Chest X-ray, PA view. Patient: 69 years old, sex M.
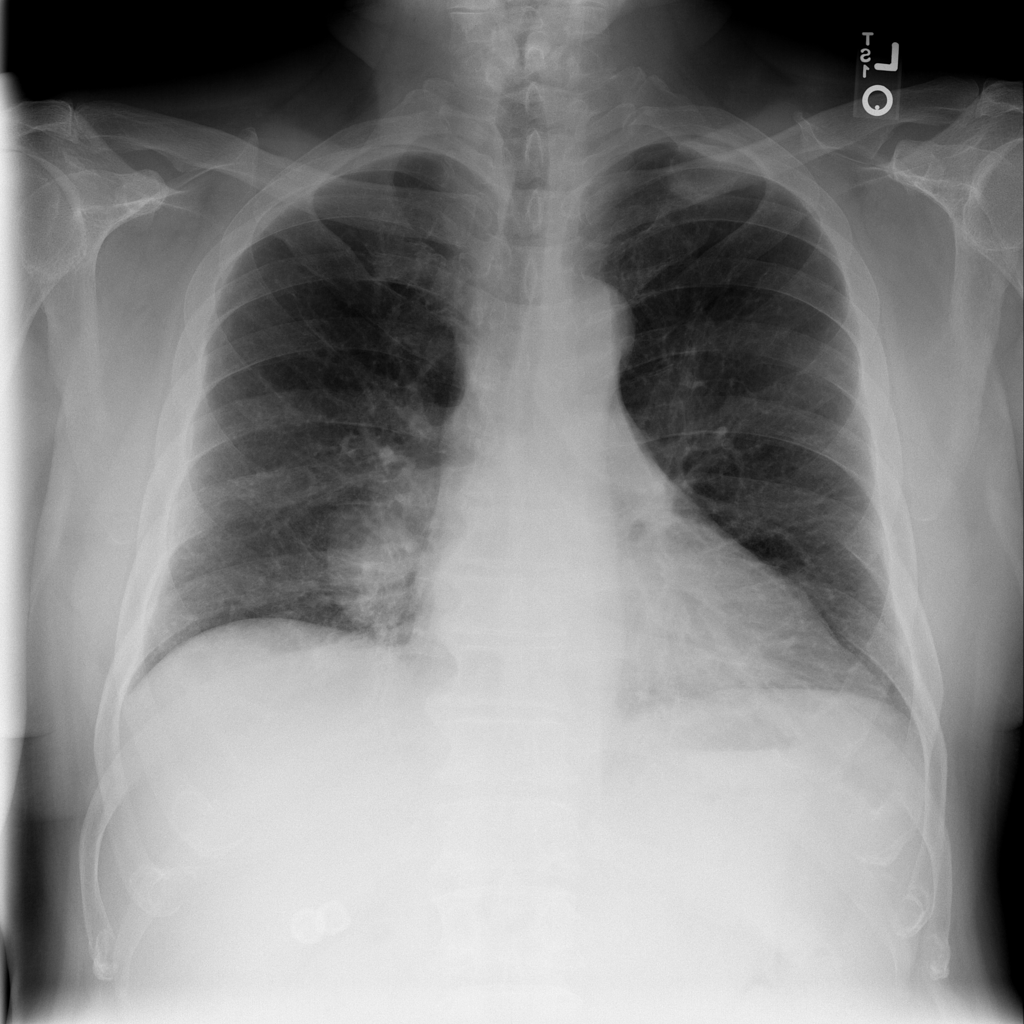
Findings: Atelectasis, Infiltration, Mass